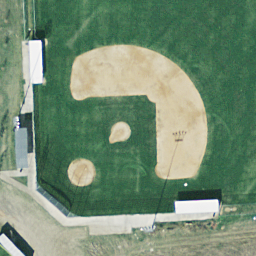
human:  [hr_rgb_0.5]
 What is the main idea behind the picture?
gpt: baseball diamond